Question: I'm working on a class that creates a puzzle with arraylists, I'm having problem with FillWords method,
This is a method that asks the user to input words to fill a 2D ArrayList for a puzzle game. When I run the code, this method is giving me double input next line when I only have one input next line?
[
'''
import java.util.*;
public class simplePuzzle
{
static Scanner input = new Scanner(System.in);
static Random rd = new Random();
public static void main(String[] args)
{
char[][] words;
int size;
displayPurpose();
size = getSize();
words = new char[size][size];
fillWords(words,size);
//displayWords(words,size);
}//of main
/**
* This method displays the main purpose of this program
*/
private static void displayPurpose()
{
System.out.println("----------------------------------------------------------------------------------");
System.out.println(" This program creates a simple word puzzle ");
System.out.println("----------------------------------------------------------------------------------");
}//of displayPurpose
/**
* This method asks the user for a size input
* @param size the size of the puzzle
*/
private static int getSize()
{
//asks the user for the size of the puzzle and checks if the input is between 5 and 10, stores the var in an int dataType and returns it to size
int size;
System.out.print("What is the size of the puzzle you would like to create (>=5 and <= 10): ");
size = input.nextInt();
if (size >= 5 && size <= 10 )
{
return size;
}
else
{
System.out.println("******Invalid size, MUST be ()>= 5 and <= 10)****** ");
System.out.print("What is the size of the puzzle you would like to create (>=5 and <= 10): ");
size = input.nextInt();
return size;
}
}//getSize
/**
* This method asks the user for puzzle words and stores them in the 2d array list
*/
private static void fillWords(char[][] words, int size)
{
// Asks the user for puzzle words, word cannot exteed the size of the puzzle and the letter of the word starts at random number on the puzzle grid.
String puzzleWord;
int wordLength;
int wordStart;
System.out.printf("%nEnter %d words, each word should be no more than %d characters long", size, size );
System.out.println("");
for(int i= 0; i < size; i++)
{
do{
System.out.println("Please enter a word:" );
puzzleWord = input.nextLine();
if (puzzleWord.length() > size){
System.out.printf("Word cannot fit in the puzzle. It MUST be <= %d characters in length", size);
}
}while(puzzleWord.length() > size);
for(int k= 0; k < puzzleWord.length(); k++){
wordLength = puzzleWord.length();
wordStart = size - wordLength ;
int v = rd.nextInt(wordStart) + 0;
//------------------------MAX----MIN
words[i][k]= puzzleWord.charAt(v);
}
}
}//fillWords
}//end
'''
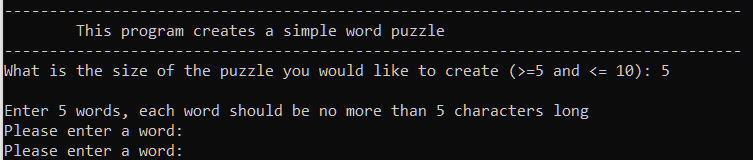
Answer: I think that you are having problems with the scanner, add
'''
input.nextLine();
'''
After the line when you read the size. It should look like:
'''
int option = input.nextInt();
input.nextLine();
'''